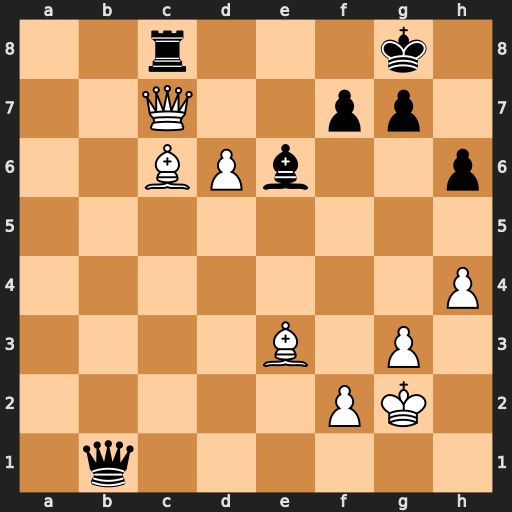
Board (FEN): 2r3k1/2Q2pp1/2BPb2p/8/7P/4B1P1/5PK1/1q6
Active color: w
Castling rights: -
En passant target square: -
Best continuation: d7 Bxd7 Qxd7